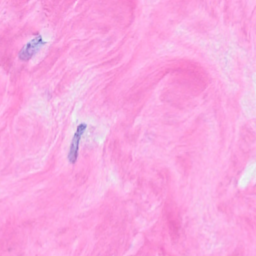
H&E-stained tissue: Breast